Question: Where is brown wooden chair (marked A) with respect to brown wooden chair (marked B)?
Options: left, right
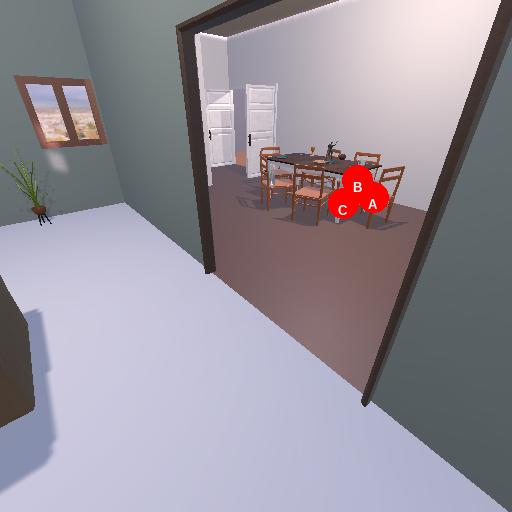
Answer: left